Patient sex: F
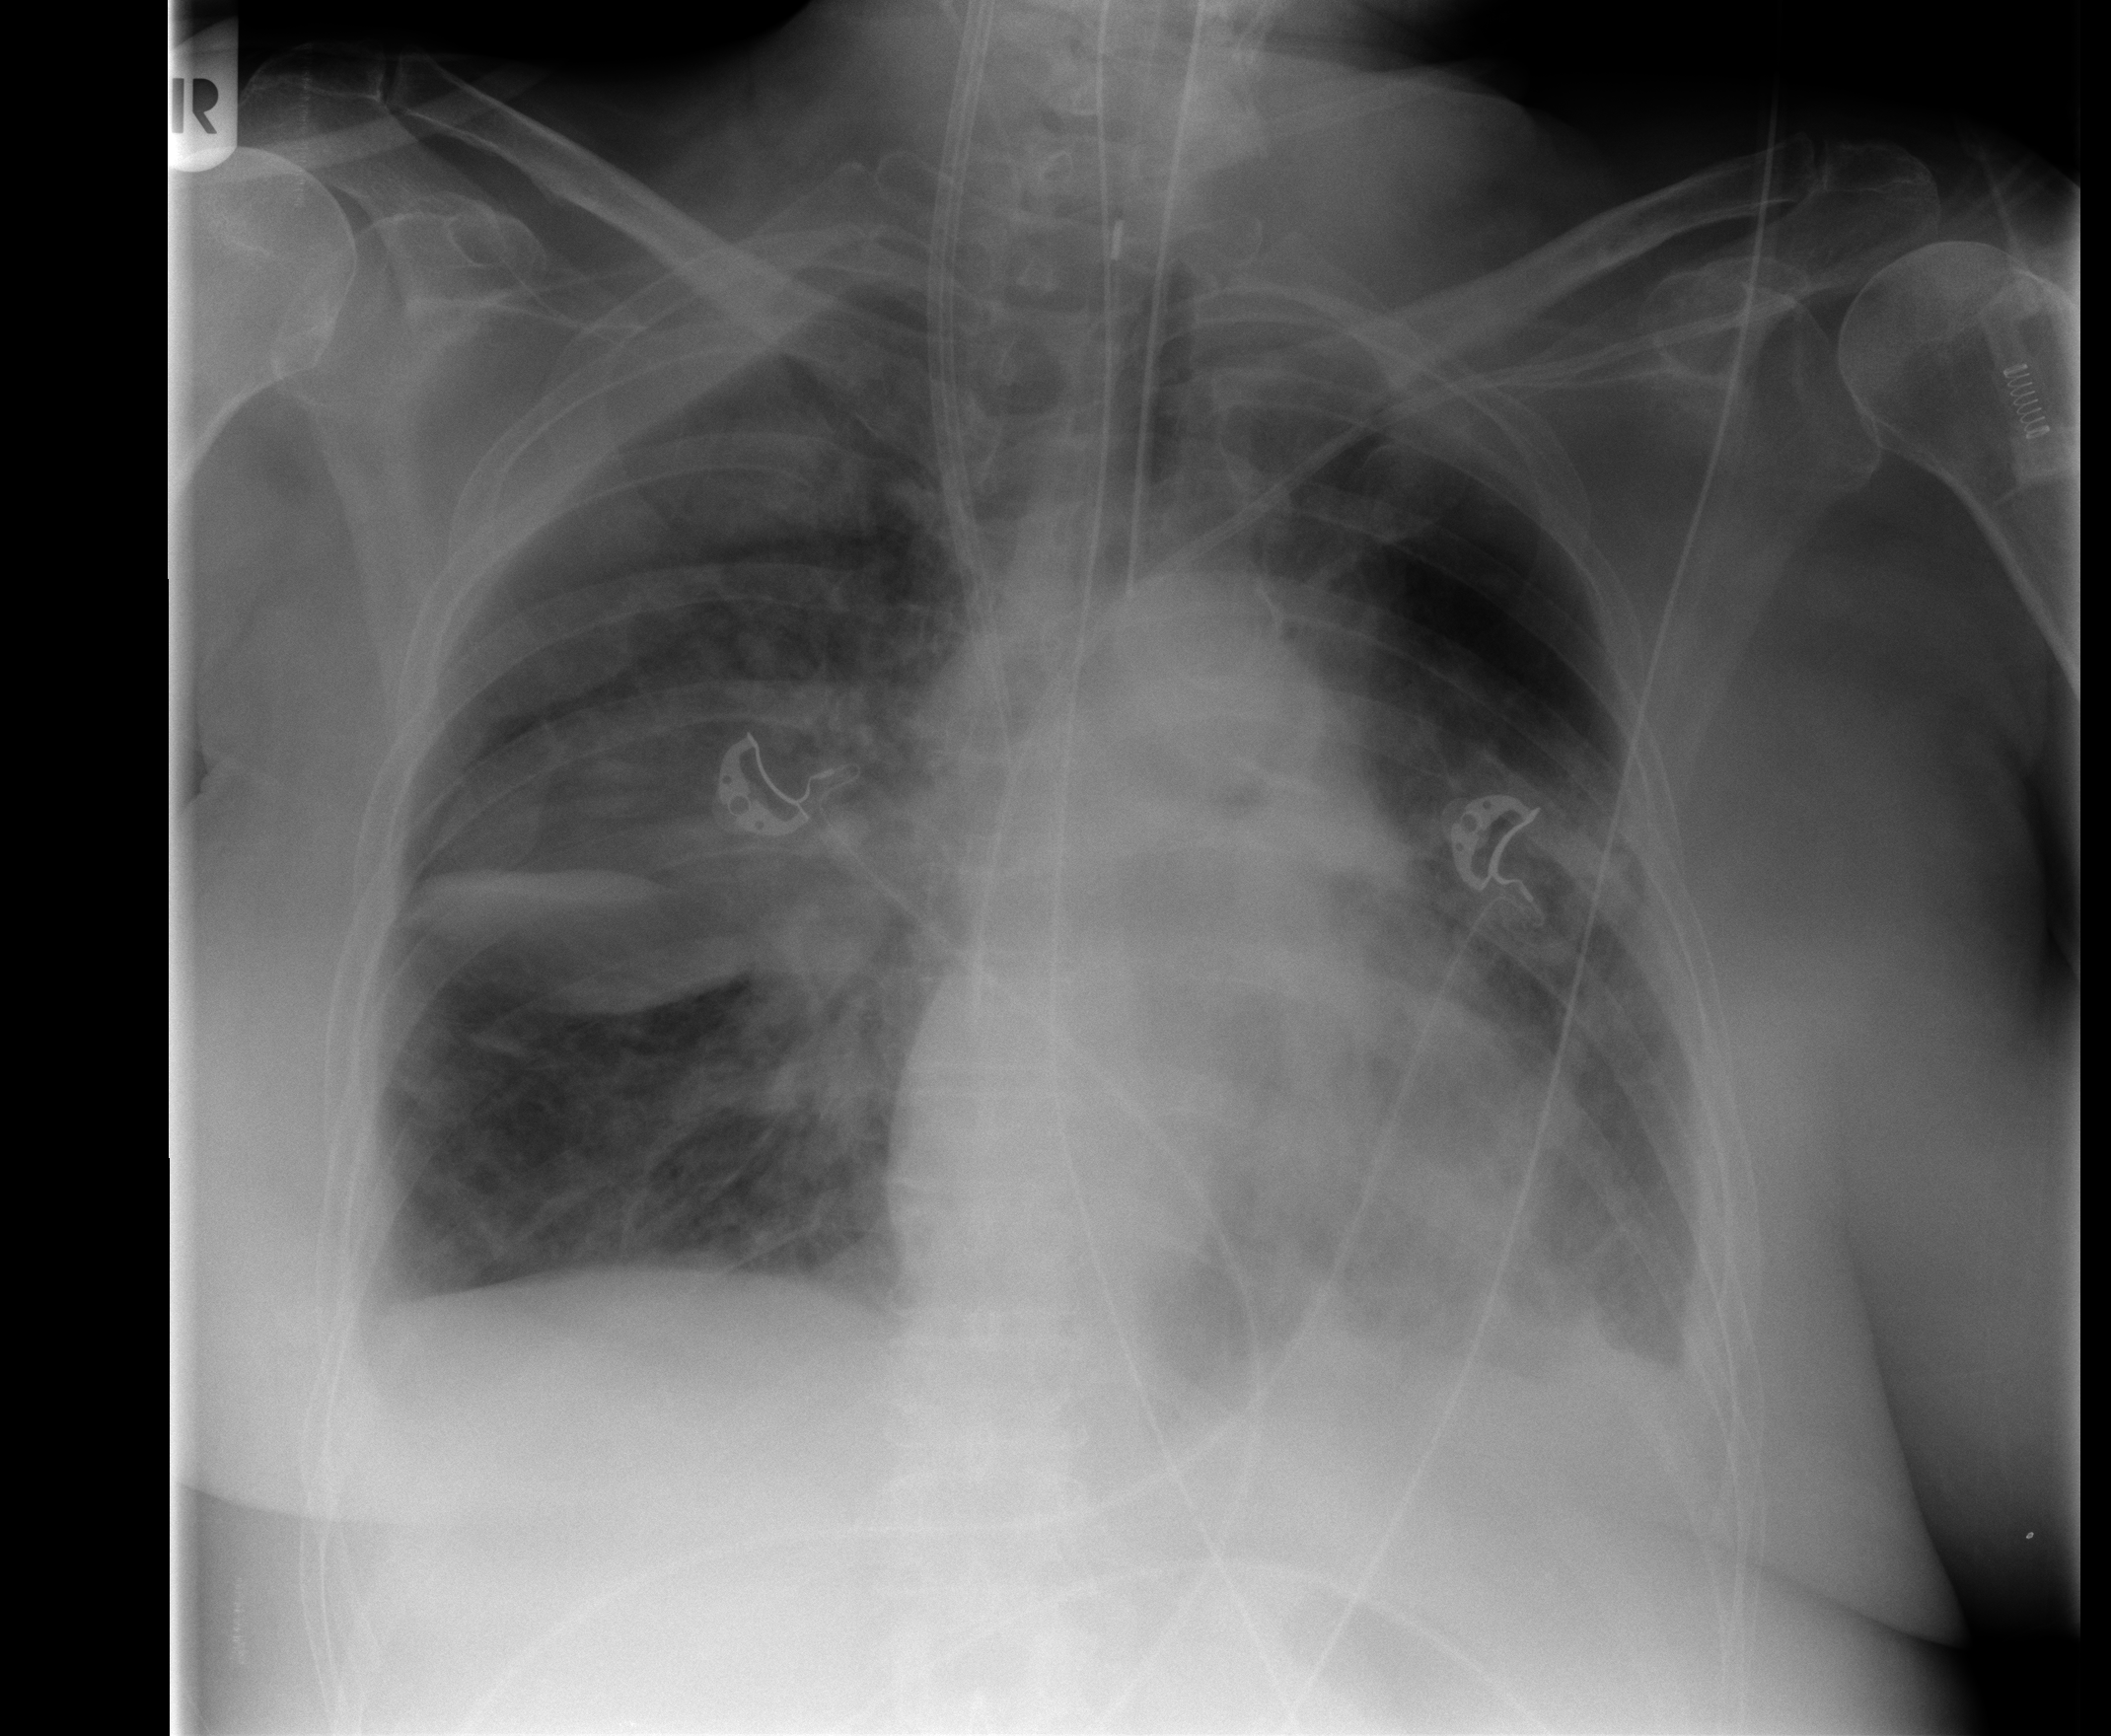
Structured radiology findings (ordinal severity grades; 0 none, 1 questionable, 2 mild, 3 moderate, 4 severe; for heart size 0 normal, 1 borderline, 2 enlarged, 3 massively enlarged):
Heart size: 2
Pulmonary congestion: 2
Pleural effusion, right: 2
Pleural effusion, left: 2
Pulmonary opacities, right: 0
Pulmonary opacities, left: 2
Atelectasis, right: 2
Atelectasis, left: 2